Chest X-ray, AP view. Patient: 13 years old, sex M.
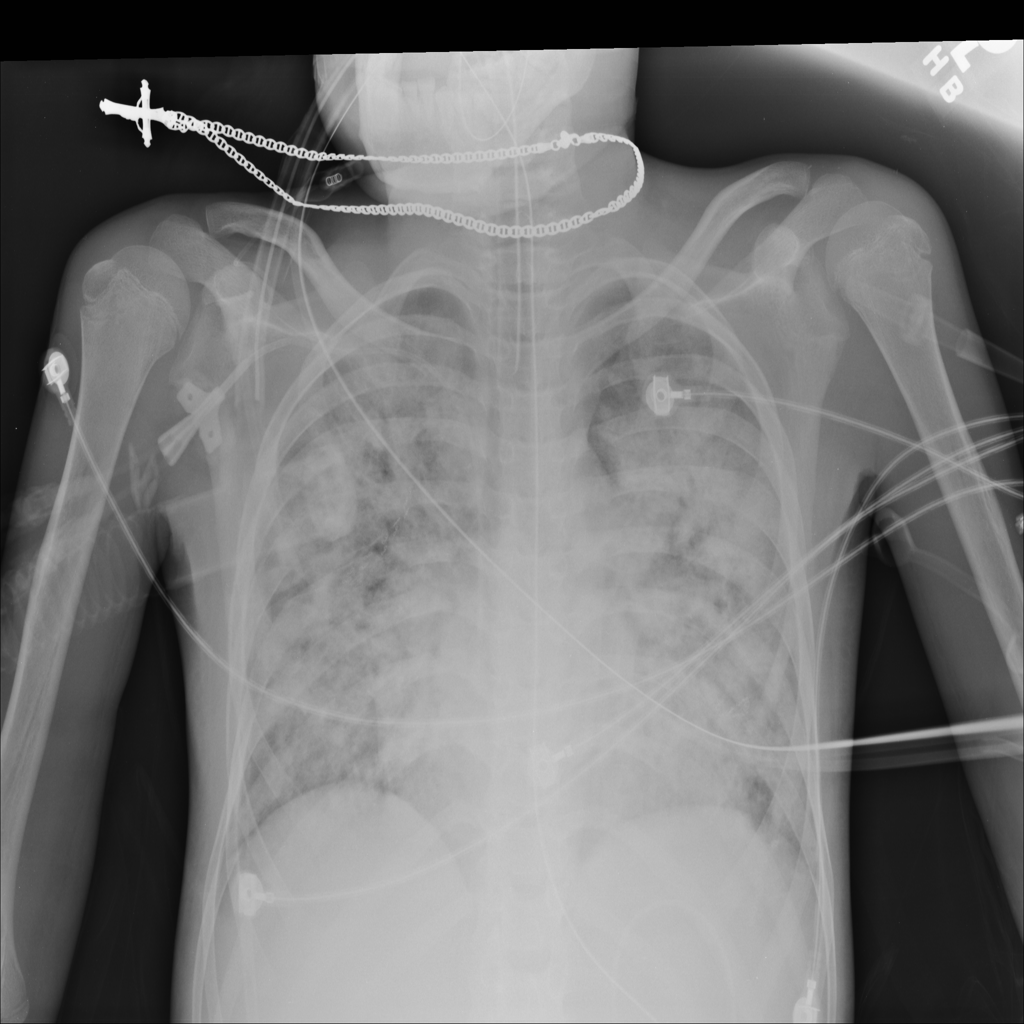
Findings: No Finding